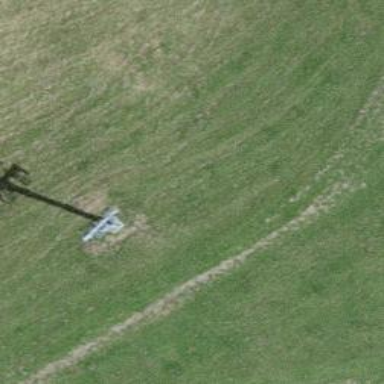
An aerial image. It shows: Pylon for aerialway.